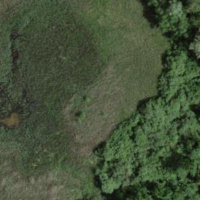
EUNIS habitat code: 16
Species observed at this site:
Lysimachia vulgaris
Alisma plantago-aquatica